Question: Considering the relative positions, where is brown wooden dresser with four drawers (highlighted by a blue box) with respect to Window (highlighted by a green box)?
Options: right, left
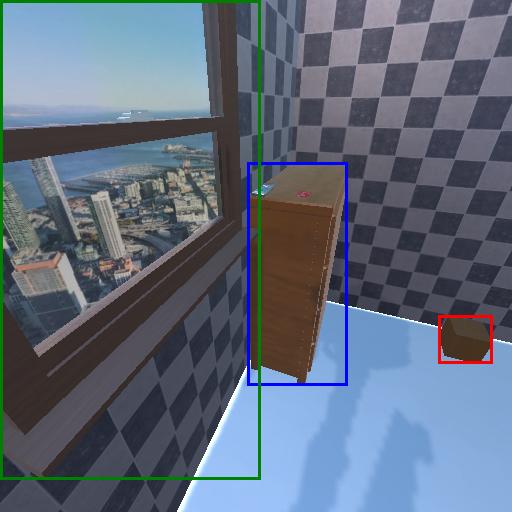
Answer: right